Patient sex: F
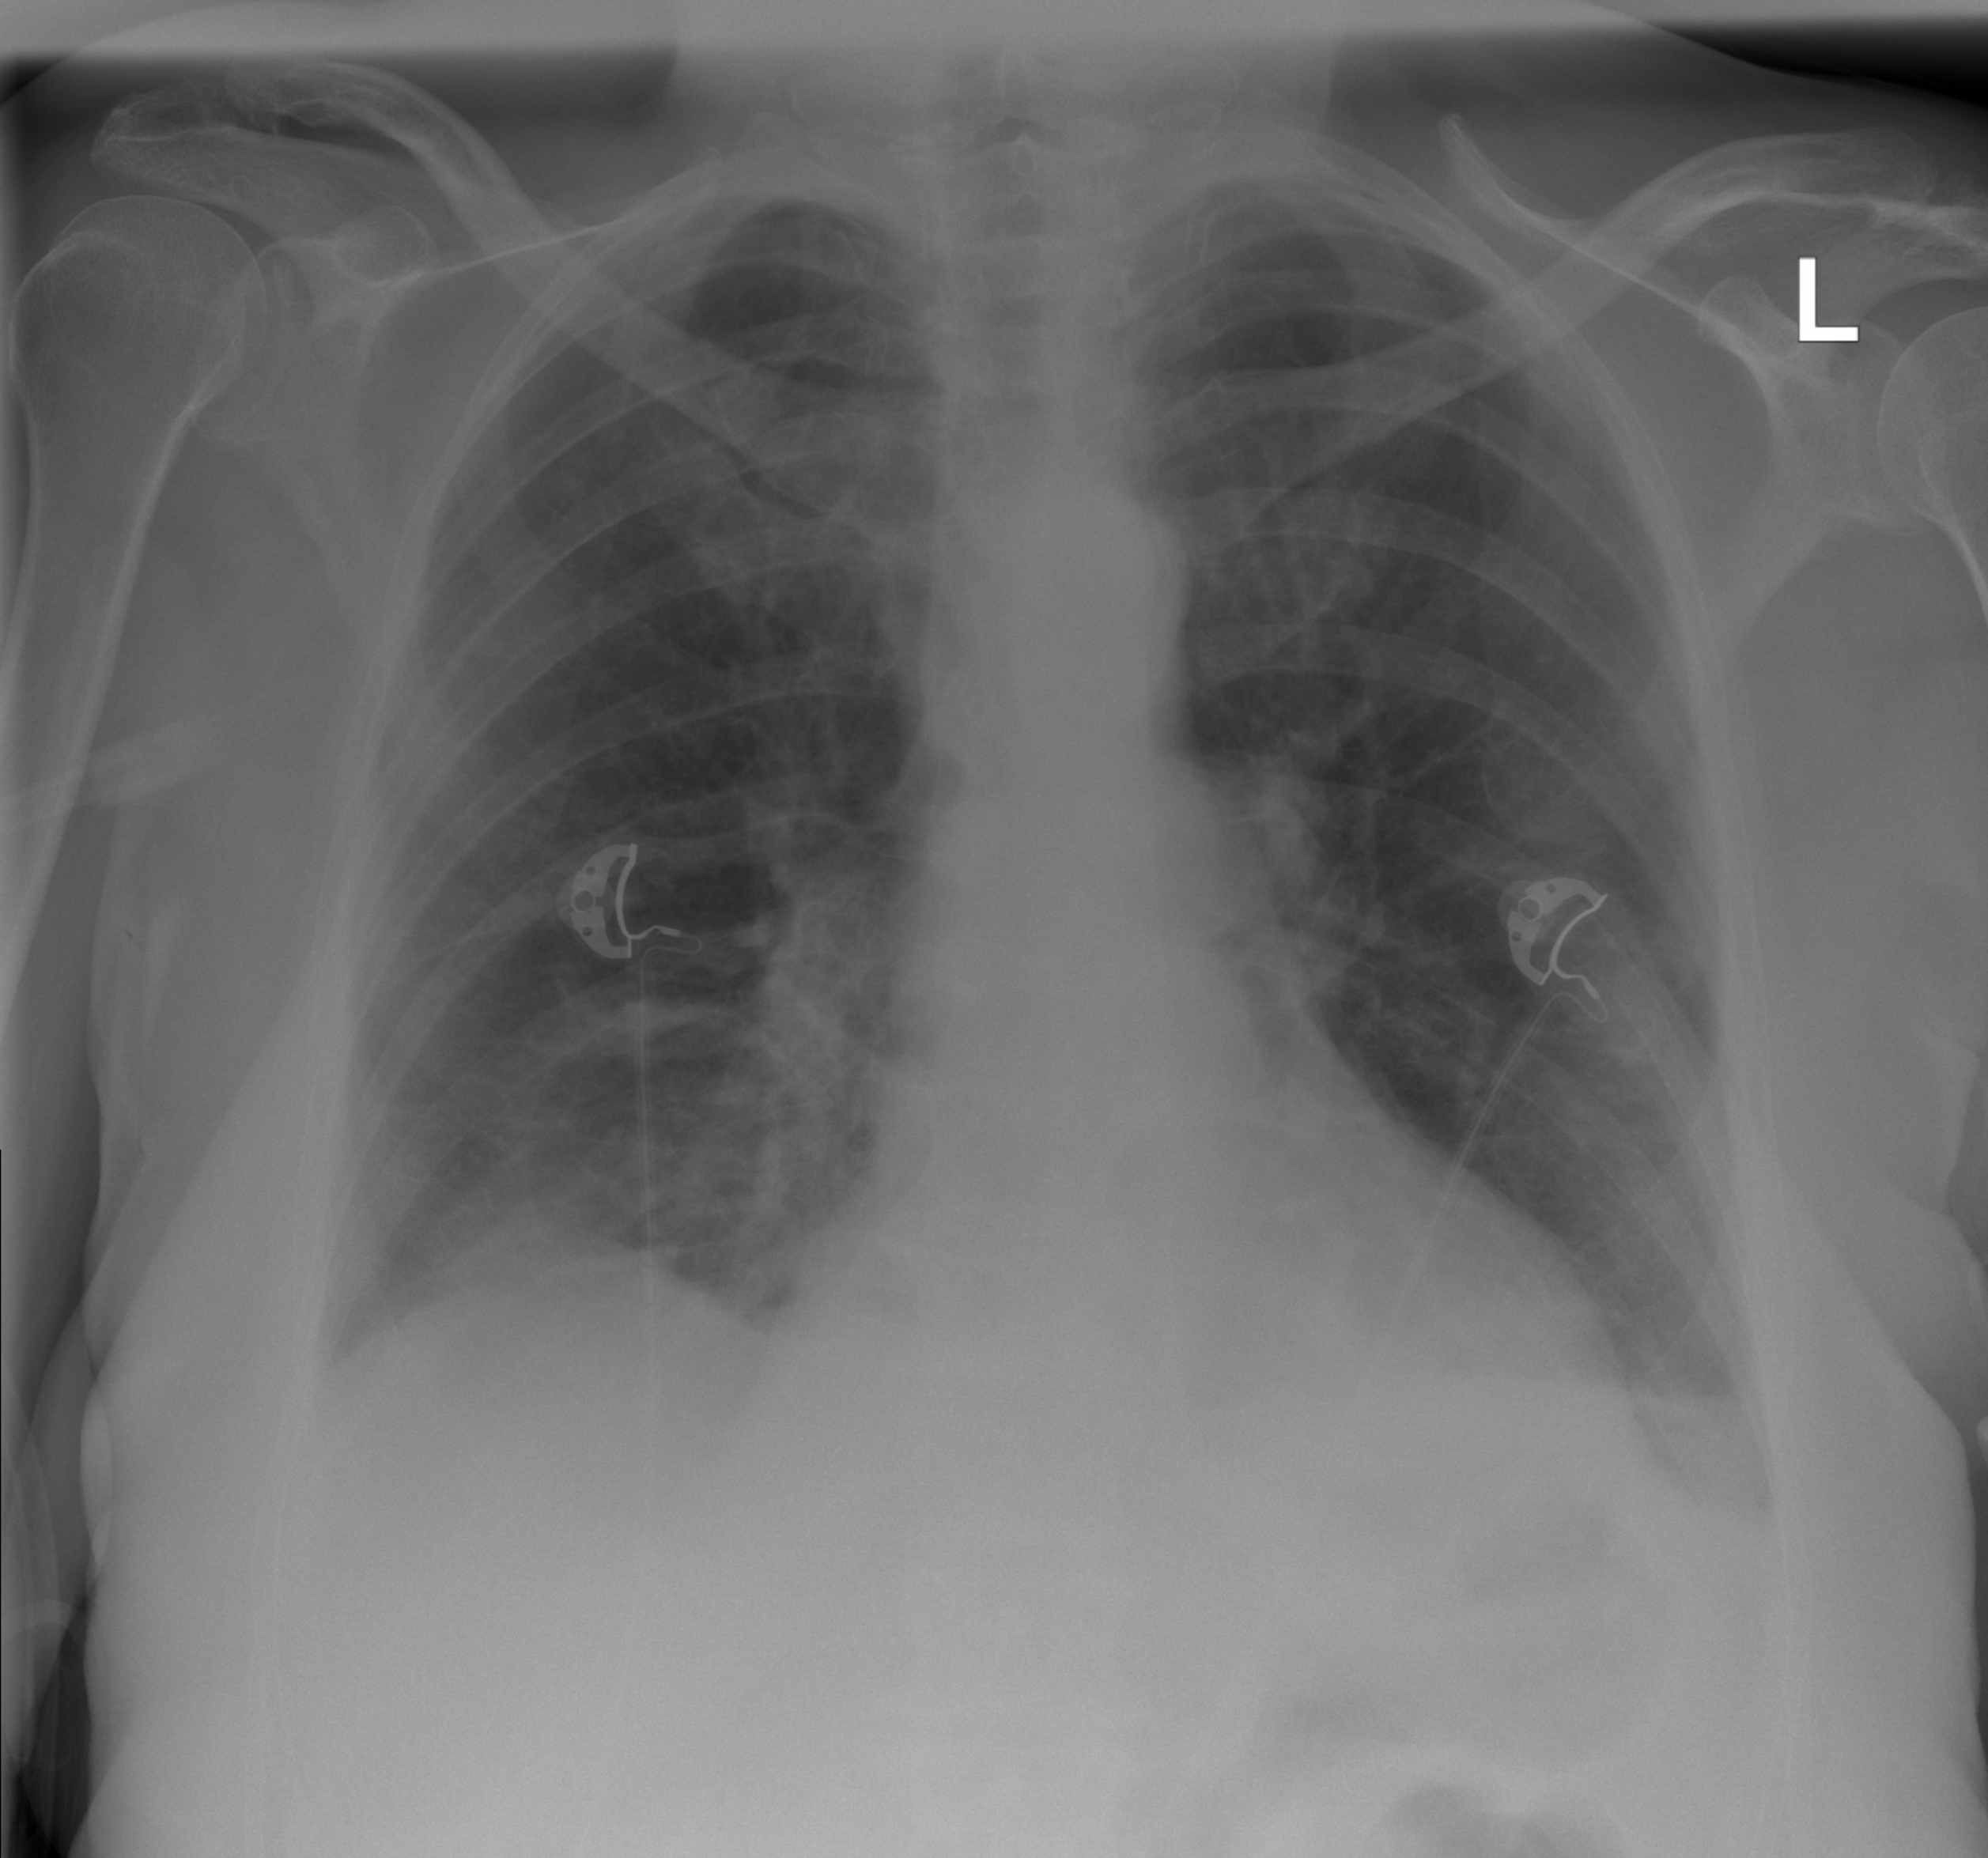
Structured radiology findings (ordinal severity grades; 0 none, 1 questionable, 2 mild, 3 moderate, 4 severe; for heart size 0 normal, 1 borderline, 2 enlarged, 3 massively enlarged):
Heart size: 2
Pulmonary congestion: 2
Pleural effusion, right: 2
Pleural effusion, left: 2
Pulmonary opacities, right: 0
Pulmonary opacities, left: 0
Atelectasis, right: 2
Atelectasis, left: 0